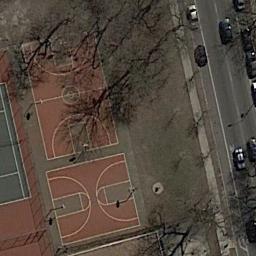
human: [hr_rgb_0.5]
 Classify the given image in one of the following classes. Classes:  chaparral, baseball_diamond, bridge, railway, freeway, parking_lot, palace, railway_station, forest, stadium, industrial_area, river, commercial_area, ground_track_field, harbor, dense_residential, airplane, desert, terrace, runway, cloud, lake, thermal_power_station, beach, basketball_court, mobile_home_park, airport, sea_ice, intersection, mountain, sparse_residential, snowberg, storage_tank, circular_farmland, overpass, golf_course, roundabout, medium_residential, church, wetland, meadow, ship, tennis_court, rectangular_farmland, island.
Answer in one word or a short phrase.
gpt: basketball_court